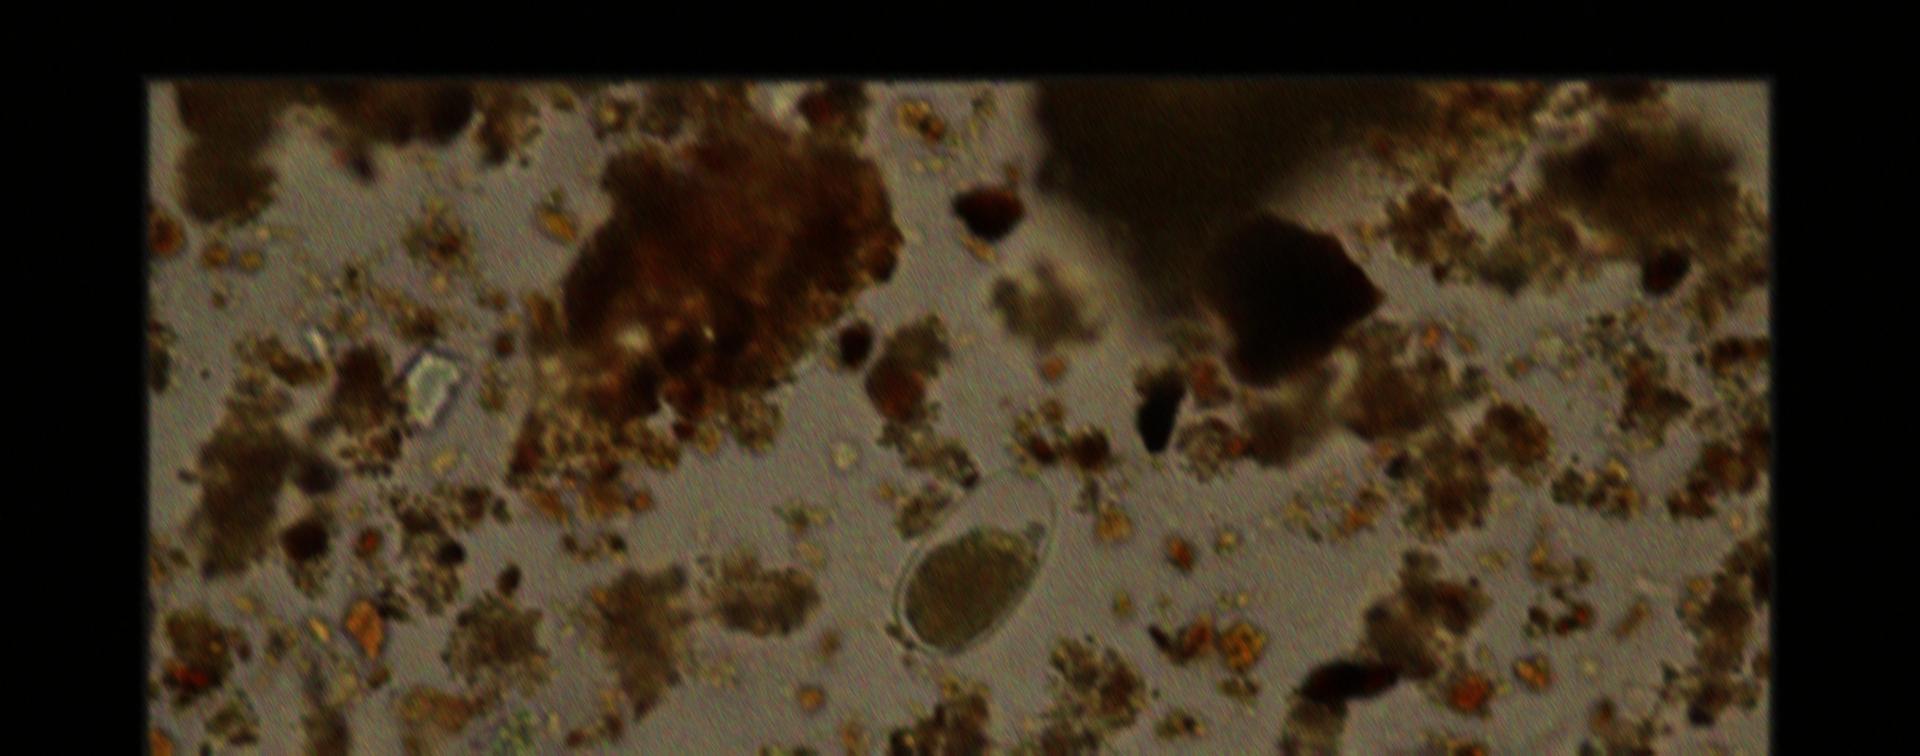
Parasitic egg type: Hookworm egg